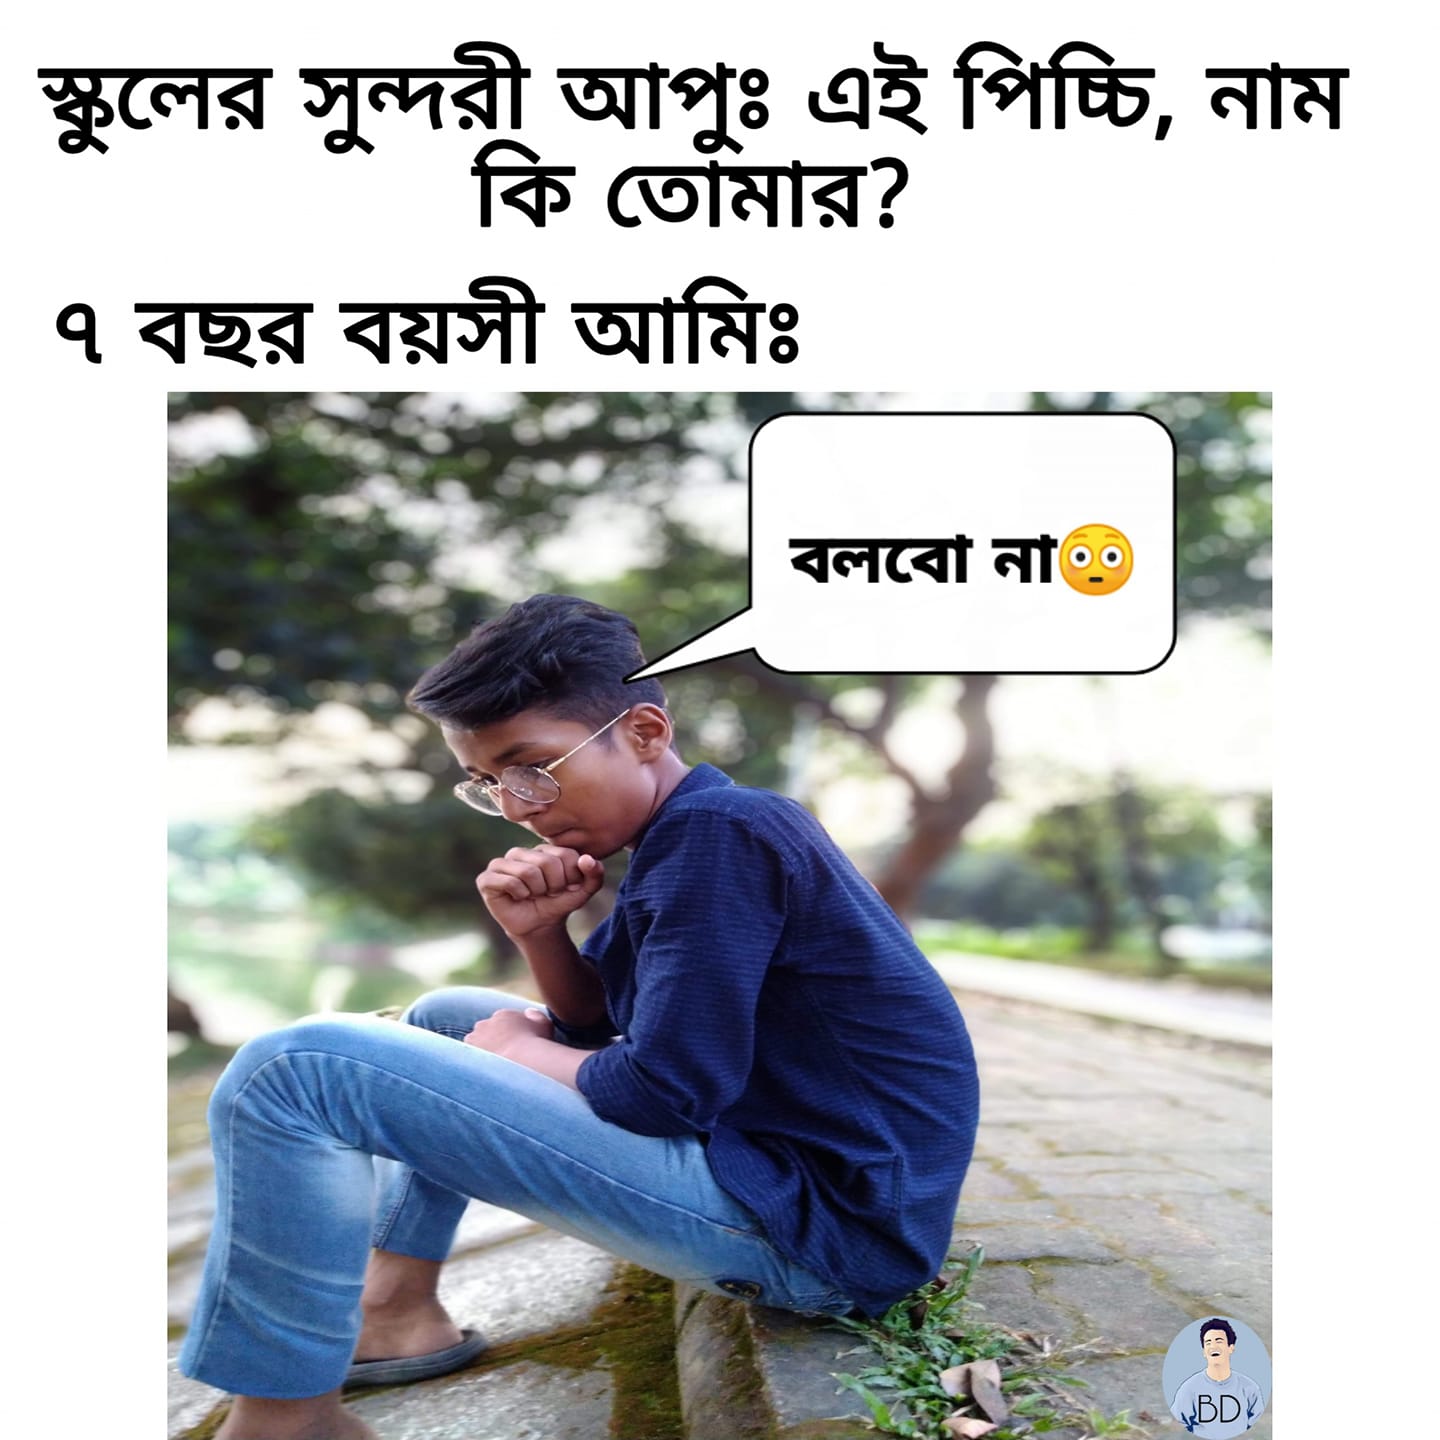
Caption: স্কুুলের সুন্দরী আপুঃ এই পিচ্চি , নাম কি তোমার ?     ৭ বছর বয়সী আমিঃ    বলবো না
Label: non-hate